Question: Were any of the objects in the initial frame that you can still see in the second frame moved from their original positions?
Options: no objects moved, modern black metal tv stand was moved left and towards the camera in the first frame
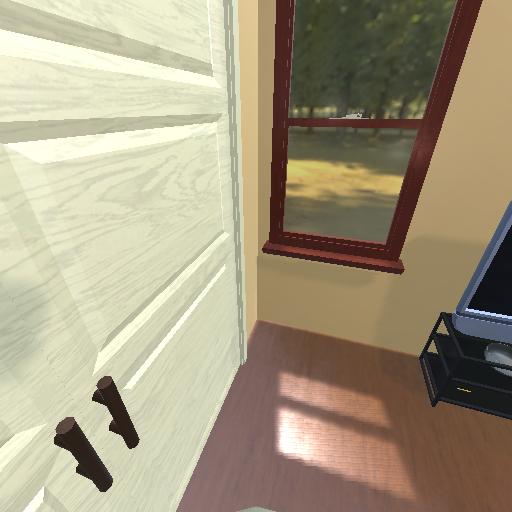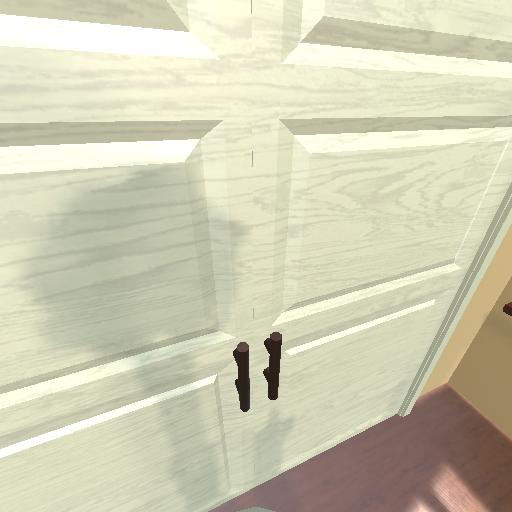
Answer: no objects moved